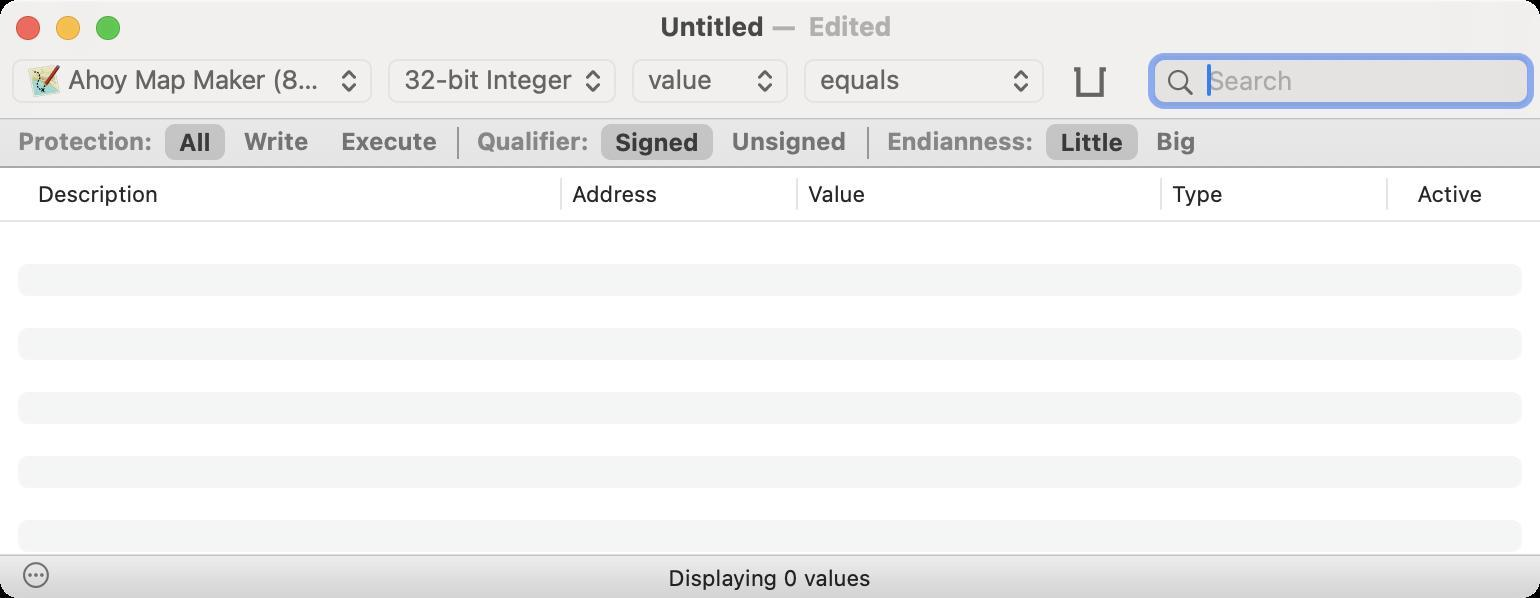
Accessibility tree:
{"name": "Untitled", "role": "AXWindow", "description": null, "role_description": "standard window", "value": null, "position": "495.00;437.00", "size": "770;299", "children": [{"name": null, "role": "AXScrollArea", "description": null, "role_description": "scroll area", "value": null, "position": "-1.00;83.00", "size": "772;194", "children": [{"name": null, "role": "AXTable", "description": null, "role_description": "table", "value": null, "position": "-1.00;111.00", "size": "772;166", "children": [{"name": null, "role": "AXColumn", "description": null, "role_description": "column", "value": null, "position": "9.00;111.00", "size": "272;166", "children": []}, {"name": null, "role": "AXColumn", "description": null, "role_description": "column", "value": null, "position": "281.00;111.00", "size": "118;166", "children": []}, {"name": null, "role": "AXColumn", "description": null, "role_description": "column", "value": null, "position": "399.00;111.00", "size": "182;166", "children": []}, {"name": null, "role": "AXColumn", "description": null, "role_description": "column", "value": null, "position": "581.00;111.00", "size": "113;166", "children": []}, {"name": null, "role": "AXColumn", "description": null, "role_description": "column", "value": null, "position": "694.00;111.00", "size": "67;166", "children": []}, {"name": null, "role": "AXGroup", "description": null, "role_description": "group", "value": null, "position": "-1.00;83.00", "size": "772;28", "children": [{"name": "Description", "role": "AXButton", "description": null, "role_description": "sort button", "value": null, "position": "9.00;83.00", "size": "272;28", "children": []}, {"name": "Address", "role": "AXButton", "description": null, "role_description": "sort button", "value": null, "position": "281.00;83.00", "size": "118;28", "children": []}, {"name": "Value", "role": "AXButton", "description": null, "role_description": "sort button", "value": null, "position": "399.00;83.00", "size": "182;28", "children": []}, {"name": "Type", "role": "AXButton", "description": null, "role_description": "sort button", "value": null, "position": "581.00;83.00", "size": "113;28", "children": []}, {"name": "Active", "role": "AXButton", "description": null, "role_description": "sort button", "value": null, "position": "694.00;83.00", "size": "67;28", "children": []}]}]}]}, {"name": null, "role": "AXStaticText", "description": null, "role_description": "text", "value": "", "position": "52.00;282.00", "size": "4;17", "children": []}, {"name": null, "role": "AXStaticText", "description": null, "role_description": "text", "value": "Displaying 0 values", "position": "18.00;282.00", "size": "734;14", "children": []}, {"name": null, "role": "AXStaticText", "description": null, "role_description": "text", "value": "Protection:", "position": "7.00;63.00", "size": "72;15", "children": []}, {"name": "All", "role": "AXCheckBox", "description": null, "role_description": "toggle button", "value": 1, "position": "82.50;62.00", "size": "30;19", "children": []}, {"name": "Write", "role": "AXCheckBox", "description": null, "role_description": "toggle button", "value": 0, "position": "114.50;62.00", "size": "47;19", "children": []}, {"name": "Execute", "role": "AXCheckBox", "description": null, "role_description": "toggle button", "value": 0, "position": "163.50;62.00", "size": "62;19", "children": []}, {"name": null, "role": "AXStaticText", "description": null, "role_description": "text", "value": "Qualifier:", "position": "236.50;63.00", "size": "60;15", "children": []}, {"name": "Signed", "role": "AXCheckBox", "description": null, "role_description": "toggle button", "value": 1, "position": "300.50;62.00", "size": "56;19", "children": []}, {"name": "Unsigned", "role": "AXCheckBox", "description": null, "role_description": "toggle button", "value": 0, "position": "358.50;62.00", "size": "72;19", "children": []}, {"name": null, "role": "AXStaticText", "description": null, "role_description": "text", "value": "Endianness:", "position": "441.50;63.00", "size": "78;15", "children": []}, {"name": "Little", "role": "AXCheckBox", "description": null, "role_description": "toggle button", "value": 1, "position": "523.00;62.00", "size": "46;19", "children": []}, {"name": "Big", "role": "AXCheckBox", "description": null, "role_description": "toggle button", "value": 0, "position": "571.00;62.00", "size": "34;19", "children": []}, {"name": "", "role": "AXButton", "description": "action", "role_description": "button", "value": null, "position": "4.00;277.00", "size": "28;21", "children": []}, {"name": null, "role": "AXToolbar", "description": null, "role_description": "toolbar", "value": null, "position": "0.00;28.00", "size": "770;31", "children": [{"name": null, "role": "AXPopUpButton", "description": "Target", "role_description": "pop up button", "value": "Ahoy Map Maker (80134)", "position": "2.00;28.00", "size": "188;31", "children": [{"name": null, "role": "AXPopUpButton", "description": null, "role_description": "pop up button", "value": "Ahoy Map Maker (80134)", "position": "5.00;28.50", "size": "182;25", "children": []}]}, {"name": null, "role": "AXPopUpButton", "description": "Data Type", "role_description": "pop up button", "value": "32-bit Integer", "position": "190.00;28.00", "size": "122;31", "children": [{"name": null, "role": "AXPopUpButton", "description": null, "role_description": "pop up button", "value": "32-bit Integer", "position": "193.00;28.50", "size": "116;25", "children": []}]}, {"name": null, "role": "AXPopUpButton", "description": "Search Type", "role_description": "pop up button", "value": "value", "position": "312.00;28.00", "size": "86;31", "children": [{"name": null, "role": "AXPopUpButton", "description": null, "role_description": "pop up button", "value": "value", "position": "315.00;28.50", "size": "80;25", "children": []}]}, {"name": null, "role": "AXPopUpButton", "description": "Operator", "role_description": "pop up button", "value": "equals", "position": "398.00;28.00", "size": "128;31", "children": [{"name": null, "role": "AXPopUpButton", "description": null, "role_description": "pop up button", "value": "equals", "position": "401.00;28.50", "size": "122;25", "children": []}]}, {"name": null, "role": "AXButton", "description": "Store Values", "role_description": "button", "value": null, "position": "526.00;28.00", "size": "38;31", "children": []}, {"name": null, "role": "AXGroup", "description": null, "role_description": "group", "value": null, "position": "573.00;28.00", "size": "195;31", "children": [{"name": null, "role": "AXTextField", "description": "Search", "role_description": "search text field", "value": "", "position": "576.00;27.00", "size": "189;28", "children": [{"name": "", "role": "AXButton", "description": "search", "role_description": "button", "value": null, "position": "578.00;30.00", "size": "25;22", "children": []}]}]}]}, {"name": null, "role": "AXButton", "description": null, "role_description": "close button", "value": null, "position": "7.00;6.00", "size": "14;16", "children": []}, {"name": null, "role": "AXButton", "description": null, "role_description": "full screen button", "value": null, "position": "47.00;6.00", "size": "14;16", "children": [{"name": null, "role": "AXGroup", "description": null, "role_description": "group", "value": null, "position": "47.00;6.00", "size": "14;16", "children": []}]}, {"name": null, "role": "AXButton", "description": null, "role_description": "minimize button", "value": null, "position": "27.00;6.00", "size": "14;16", "children": []}, {"name": "Edited", "role": "AXMenuButton", "description": "document actions", "role_description": "menu button", "value": null, "position": "401.00;5.00", "size": "54;16", "children": []}, {"name": null, "role": "AXStaticText", "description": null, "role_description": "text", "value": "—", "position": "384.00;5.00", "size": "16;16", "children": []}, {"name": null, "role": "AXStaticText", "description": null, "role_description": "text", "value": "Untitled", "position": "328.00;5.00", "size": "56;16", "children": []}]}